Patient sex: M
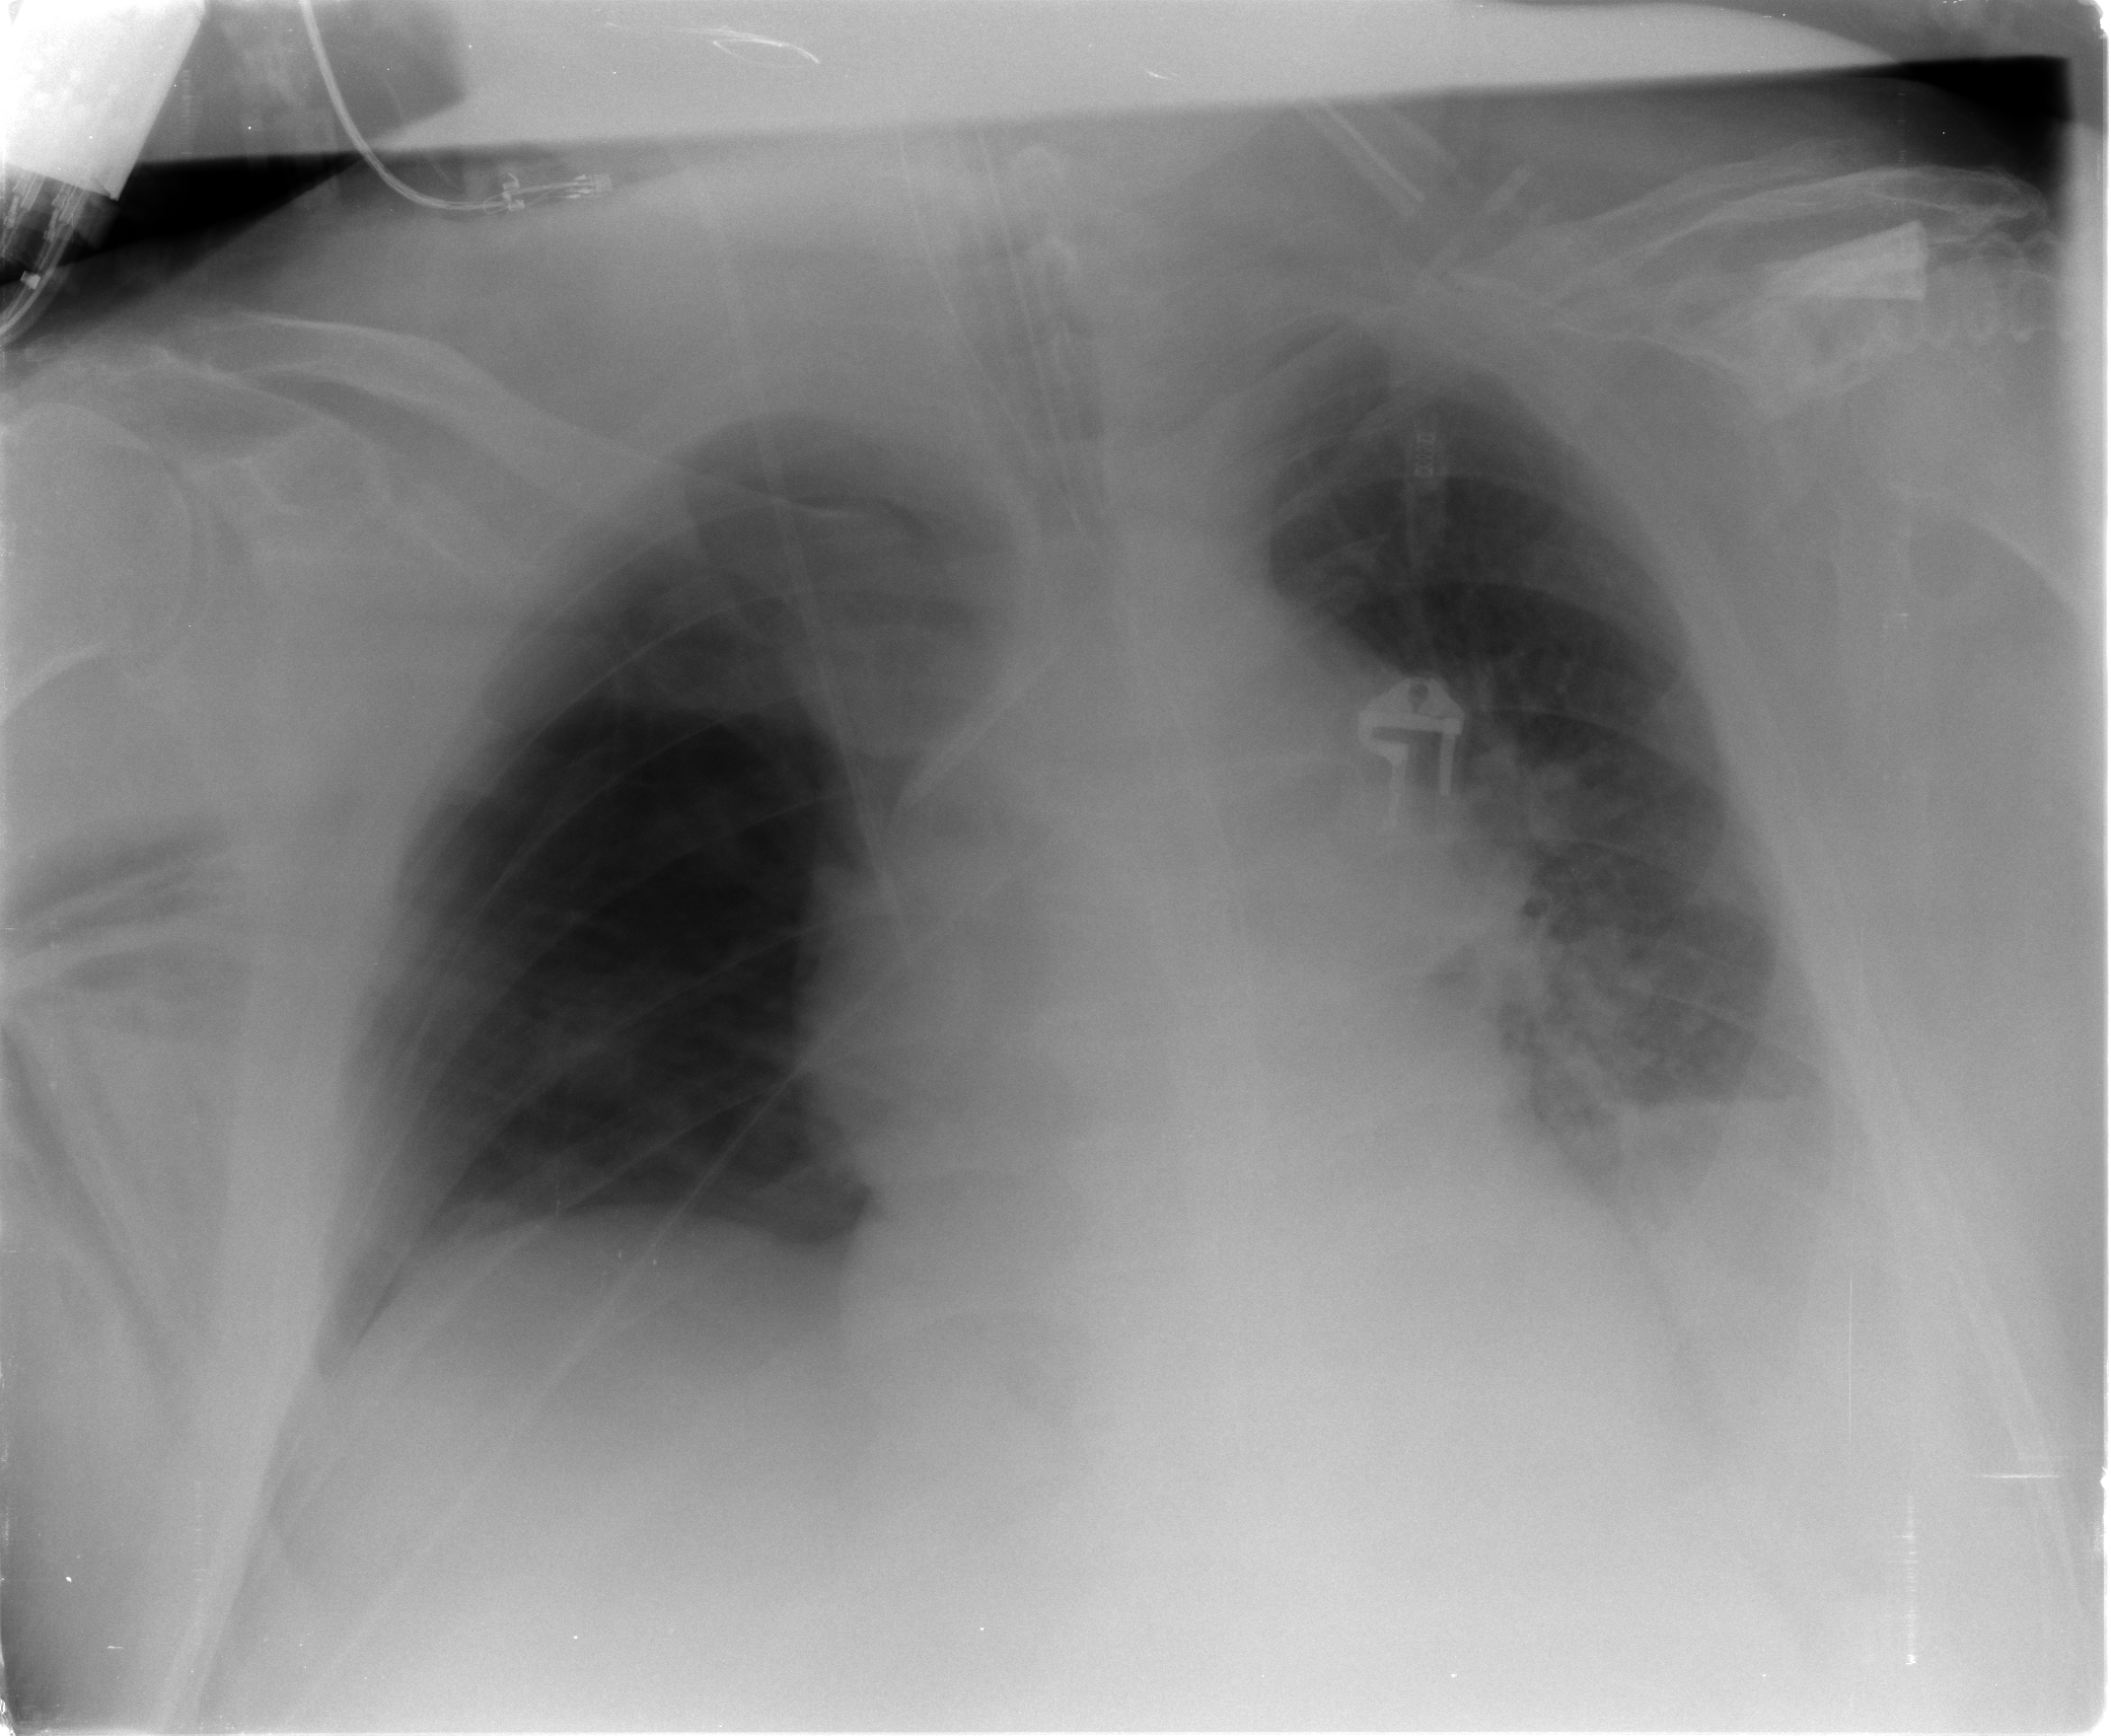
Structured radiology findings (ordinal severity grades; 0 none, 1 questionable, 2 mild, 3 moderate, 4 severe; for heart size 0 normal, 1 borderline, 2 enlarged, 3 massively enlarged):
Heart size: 1
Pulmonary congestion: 2
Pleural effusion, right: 2
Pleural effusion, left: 2
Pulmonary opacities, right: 0
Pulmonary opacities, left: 0
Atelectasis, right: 2
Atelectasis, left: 3